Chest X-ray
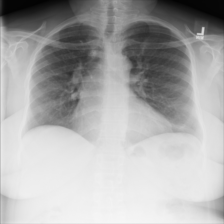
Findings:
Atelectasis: negative
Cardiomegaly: negative
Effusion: negative
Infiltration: negative
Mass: negative
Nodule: negative
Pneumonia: negative
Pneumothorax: negative
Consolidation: negative
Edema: negative
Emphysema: negative
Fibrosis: negative
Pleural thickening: negative
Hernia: negative